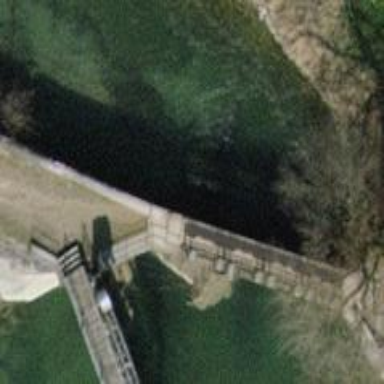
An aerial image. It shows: Concrete path on bridge.